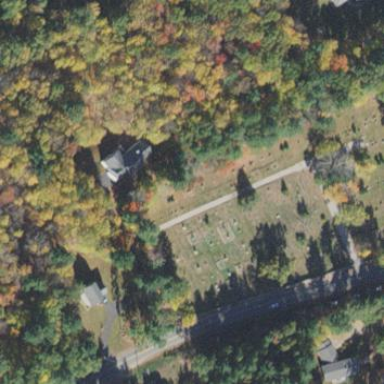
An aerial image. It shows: Cemetery.